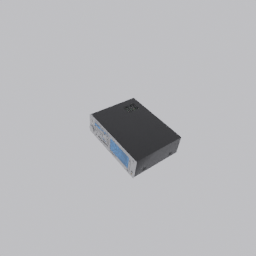
Label: electronics